Question: Does anyone know how we can add text, to the right of the app's name in a notification and before the timestamp(when)?
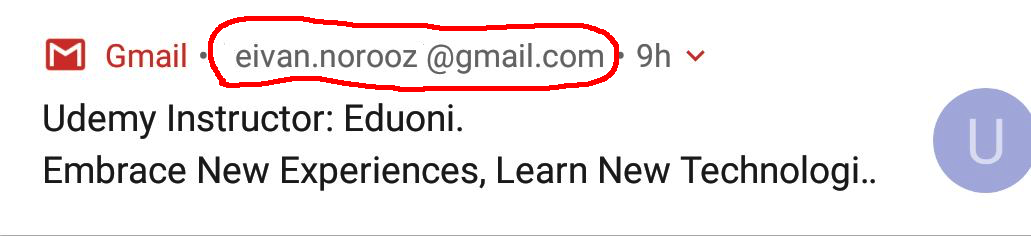
Answer: in there is a method called .
You can pass the message to display as String.
Link to documentation : <URL>
'''
Notification noti = new Notification.Builder(mContext)
.setContentTitle(AppName)
.setContentText(message)
.setSmallIcon(R.drawable.logo)
.setSubText(senders_mail)
.build();
'''